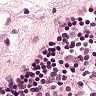
Metastatic tissue present: no